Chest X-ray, AP view. Patient: 53 years old, sex F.
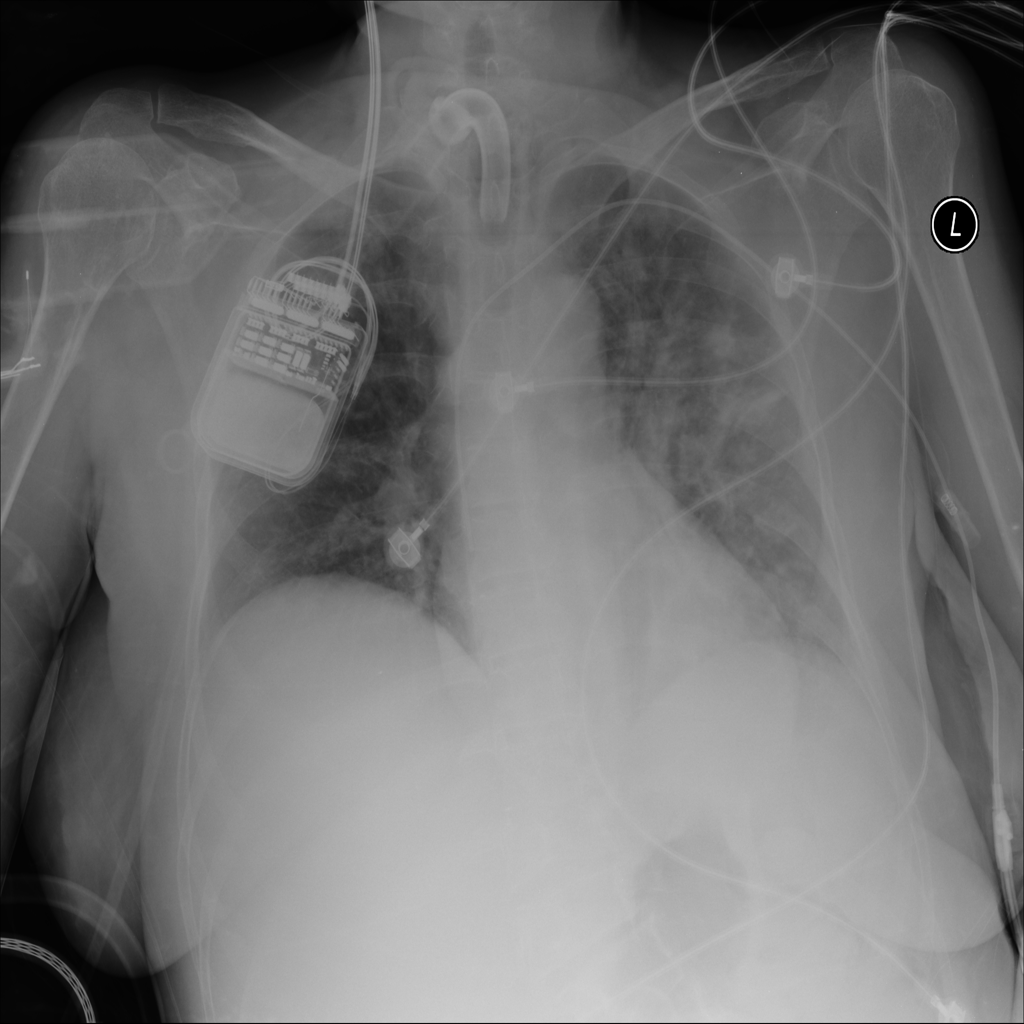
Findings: Infiltration